Question: I am new for android. i want space gap between toggle image and hint text same field of edit text
.
This is my edit text xml code
'''
<EditText
android:id="@+id/nation"
android:layout_width="match_parent"
android:layout_height="wrap_content"
android:layout_below="@+id/email"
android:layout_centerHorizontal="true"
android:drawableLeft="@drawable/ic_flag"
android:layout_marginTop="11dp"
android:inputType="textCapWords"
android:hint="Nationality"/>
'''
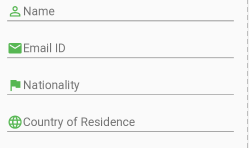
Answer: Here is solution
> I want space gap between toggle image and hint text same field of edit
text
set 'android:drawablePadding="15dp"'
'''
<EditText
android:id="@+id/nation"
android:layout_width="match_parent"
android:layout_height="wrap_content"
android:layout_below="@+id/email"
android:layout_centerHorizontal="true"
android:layout_marginTop="11dp"
android:drawableLeft="@drawable/ic_flag"
android:drawablePadding="15dp"
android:hint="Nationality"
android:inputType="textCapWords" />
'''
> in this edittext possible to decrease the hint text darkness
You can set programmatically
'''
editText.setHintTextColor(getResources().getColor(R.color.dark_gray));
'''